Aerial crown-view tile of a tropical tree (Barro Colorado Island, Panama), acquired 20250616:
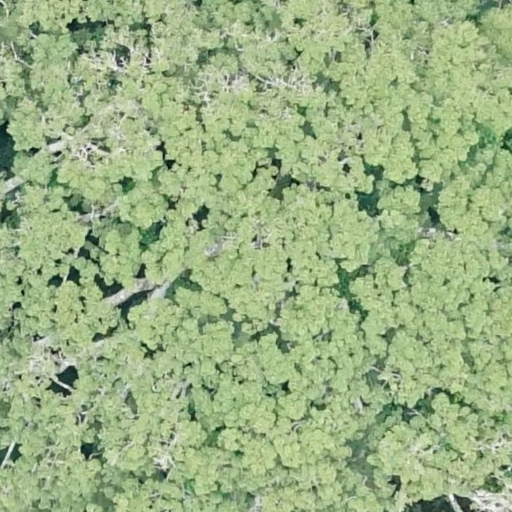
Species: Ceiba pentandra
GBIF accepted scientific name: Ceiba pentandra
Crown area: 1087.464 m²